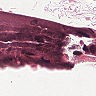
Metastatic tissue present: no